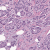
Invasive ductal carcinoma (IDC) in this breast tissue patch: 1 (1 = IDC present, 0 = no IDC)